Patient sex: M
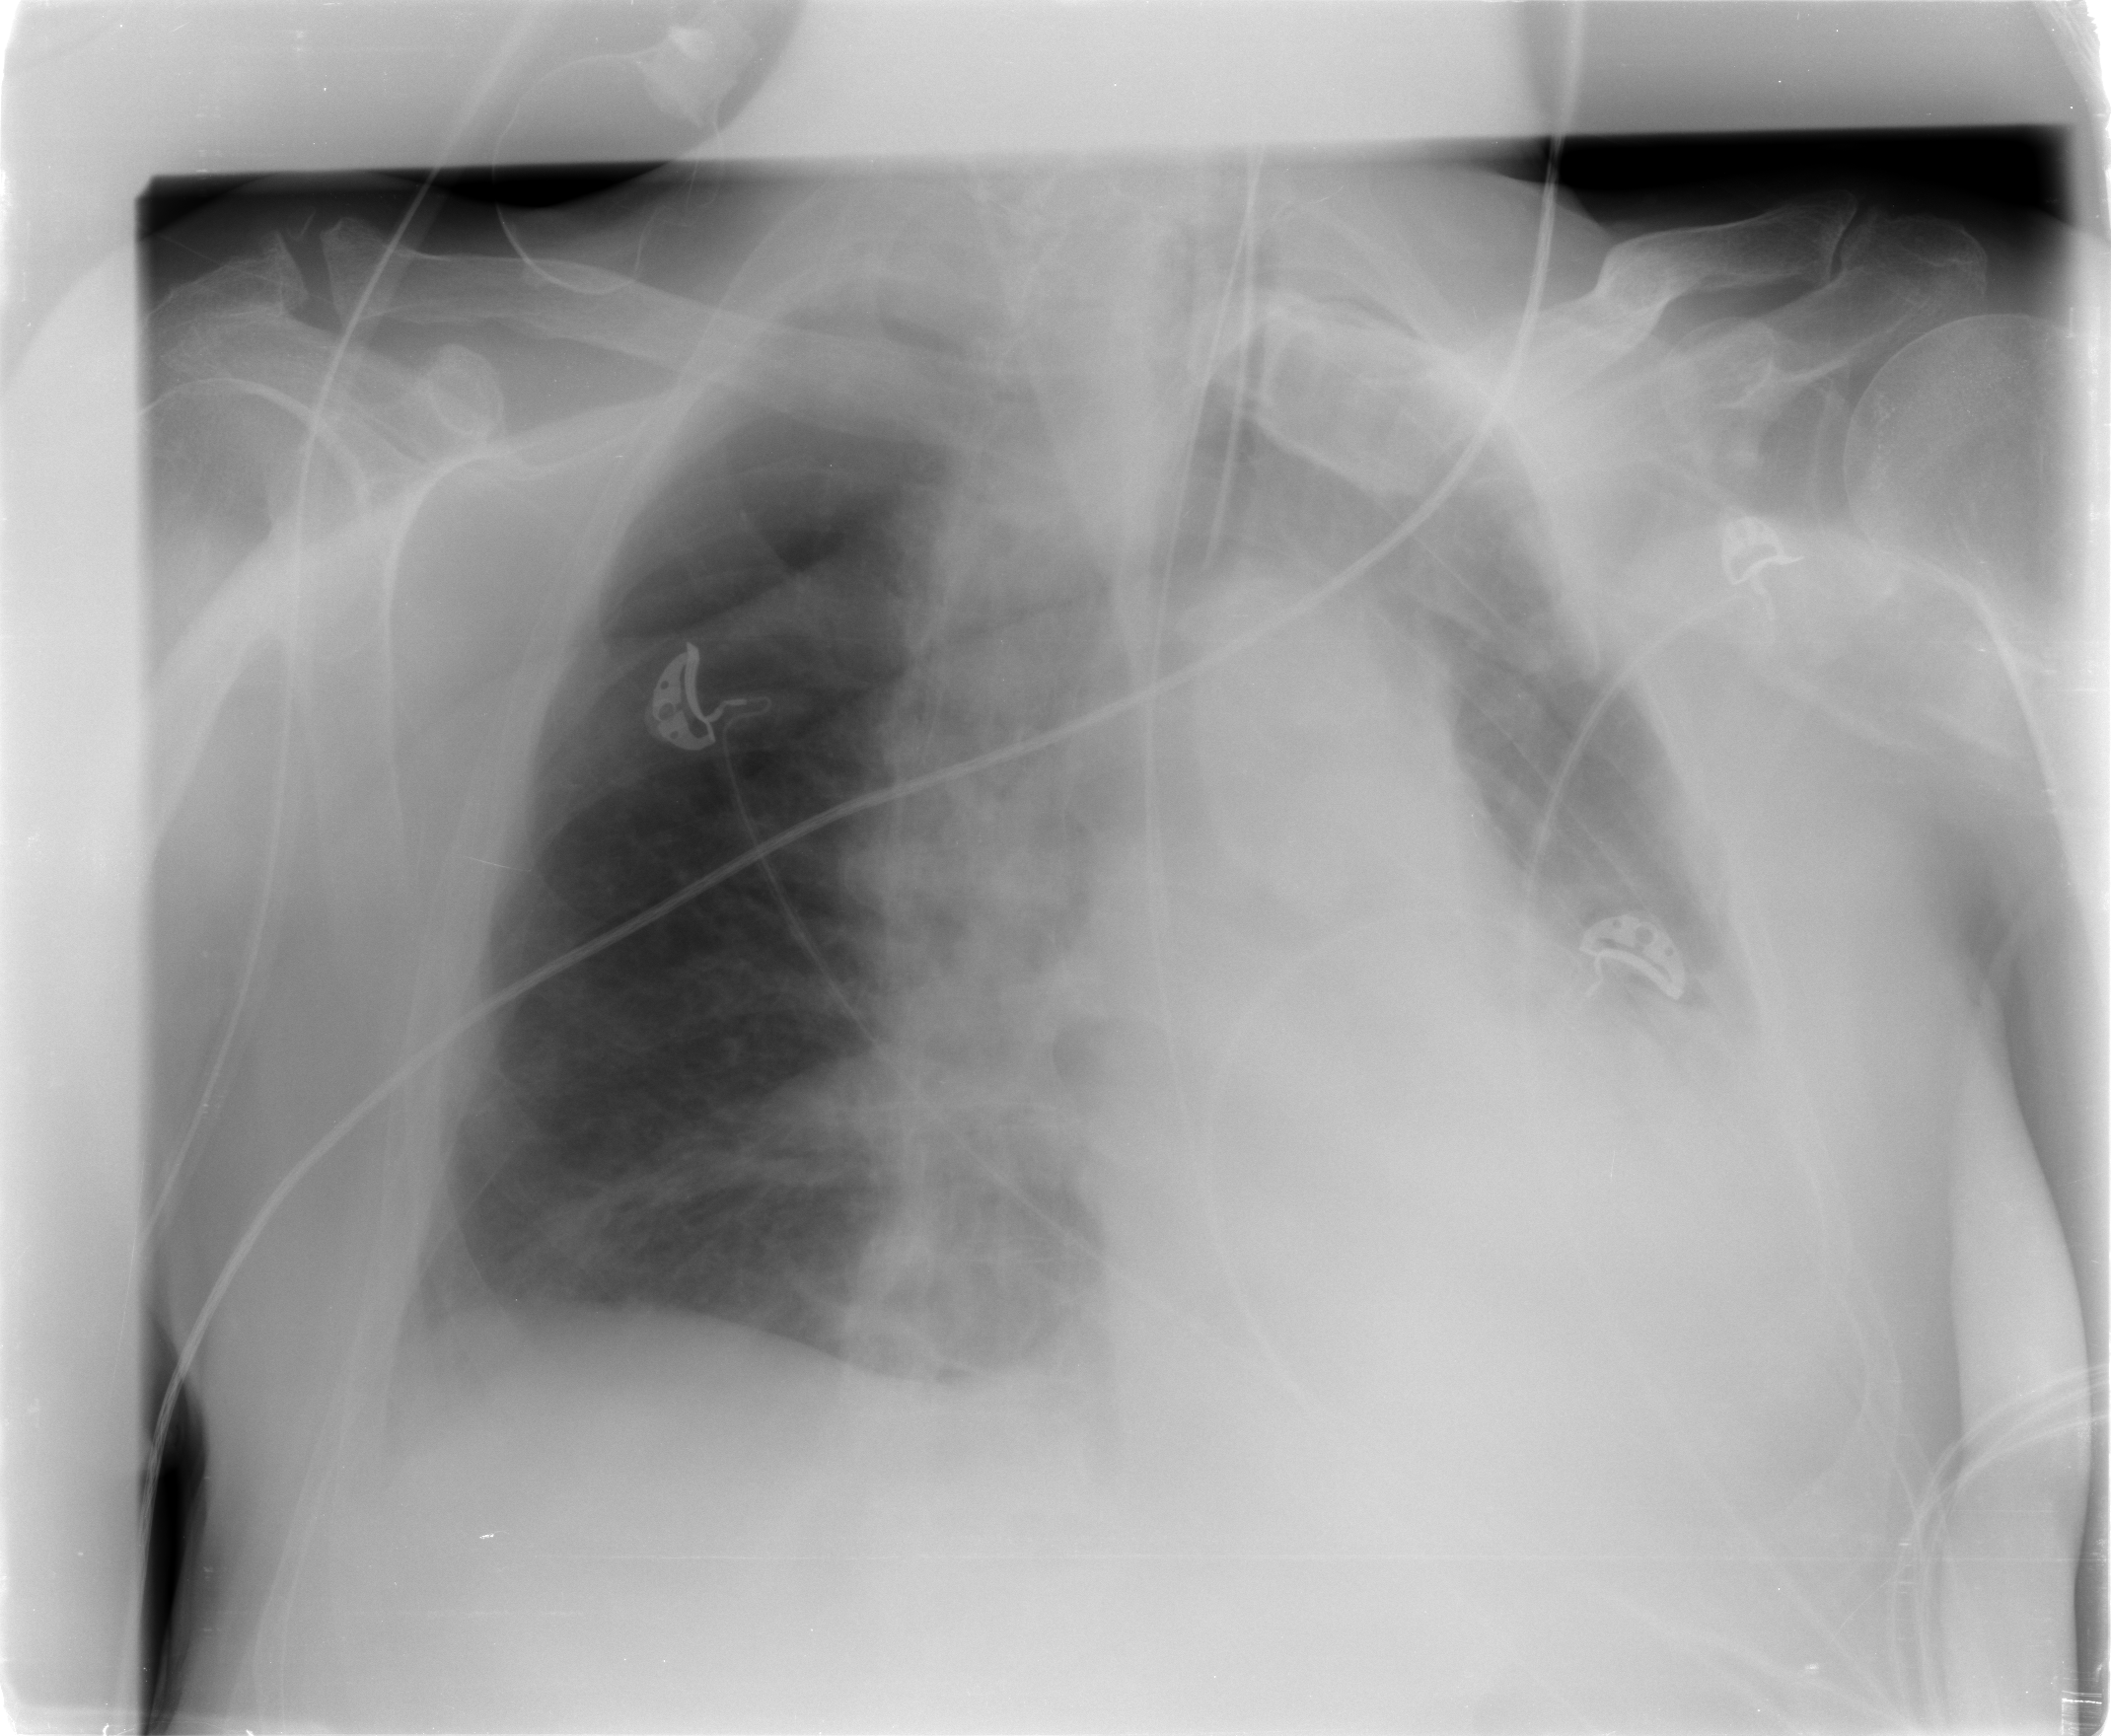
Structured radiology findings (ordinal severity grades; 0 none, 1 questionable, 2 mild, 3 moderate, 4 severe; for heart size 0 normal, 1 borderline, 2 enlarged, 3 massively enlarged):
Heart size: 0
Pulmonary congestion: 0
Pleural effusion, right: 2
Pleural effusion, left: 3
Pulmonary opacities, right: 1
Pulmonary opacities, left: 0
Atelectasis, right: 2
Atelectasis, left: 3